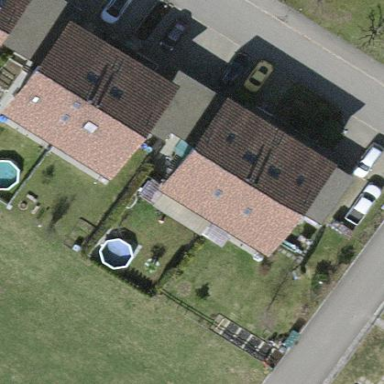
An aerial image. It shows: House with gabled roof that runs across the building.